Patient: sex M, age 59
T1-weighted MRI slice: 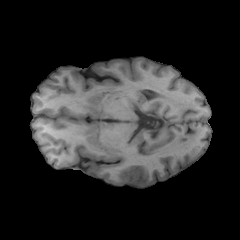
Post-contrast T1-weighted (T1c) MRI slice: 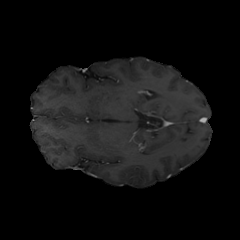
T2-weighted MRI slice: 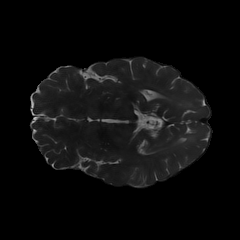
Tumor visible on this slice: no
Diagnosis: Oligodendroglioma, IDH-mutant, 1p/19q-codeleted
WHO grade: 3